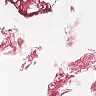
Metastatic tissue present: no